Field crop: maize
Growth stage: 2
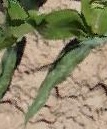
Species: maize